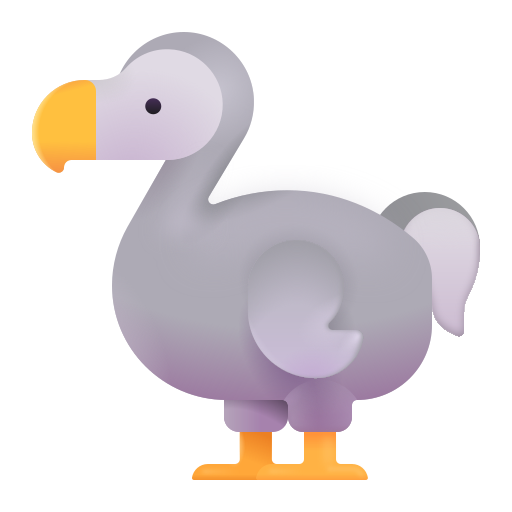
dodo color